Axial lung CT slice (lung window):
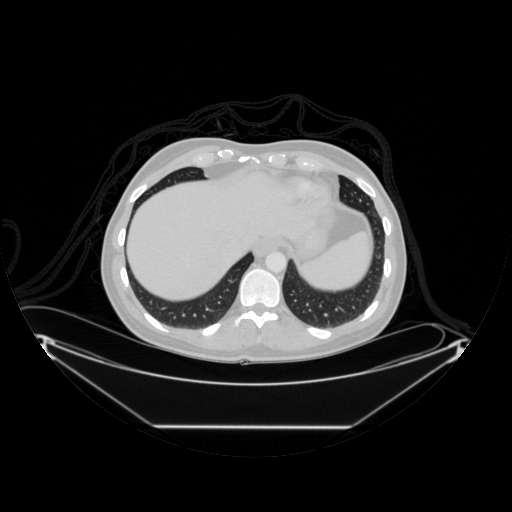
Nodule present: no